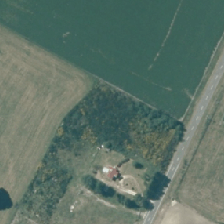
Land cover: high_producing_grassland